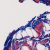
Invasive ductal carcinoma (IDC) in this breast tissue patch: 0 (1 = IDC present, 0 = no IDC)